Question: this PHP RGB brightness altering function works partially:

It misses one zero "0" at the end: so it should be "00" How to solve this?
'''
$color = "#a7a709"; // constant
$color1 = brightness($color,+25); // brighter, echoes #c0c022, correct RGB value
$color2 = brightness($color,-25); // darker echoes #8e8e0, incorrect RGB value!!
'''
How to fix this?
Much appreciated!
The function brightness();
'''
### CREDITS go to Cusimar9 who wrote this
function brightness($colourstr, $steps) {
$colourstr = str_replace('#','',$colourstr);
$rhex = substr($colourstr,0,2);
$ghex = substr($colourstr,2,2);
$bhex = substr($colourstr,4,2);
$r = hexdec($rhex);
$g = hexdec($ghex);
$b = hexdec($bhex);
$r = max(0,min(255,$r + $steps));
$g = max(0,min(255,$g + $steps));
$b = max(0,min(255,$b + $steps));
return '#'.dechex($r).dechex($g).dechex($b);
}
'''
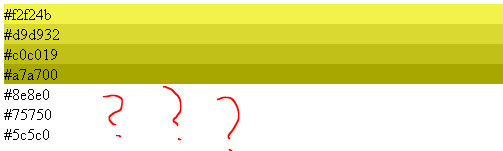
Answer: '''
return sprintf("#%02x%02x%02x", $r, $g, $b);
'''